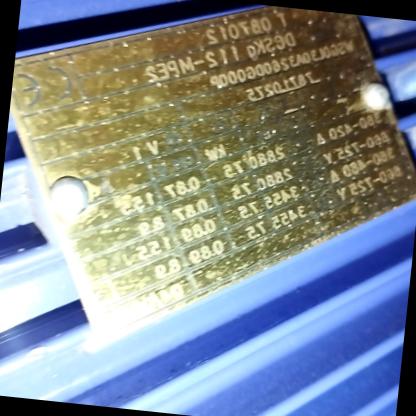
Klasa: tabliczka-znamionowa